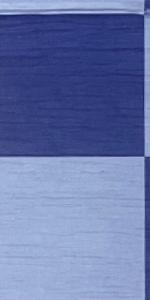
Label: Empty